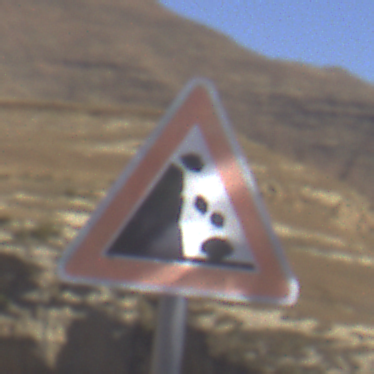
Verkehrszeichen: SteinschlagLinks
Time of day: MorningAfternoon
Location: Outdoor (Nature)
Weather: Clear
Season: NotSpecified
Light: Natural